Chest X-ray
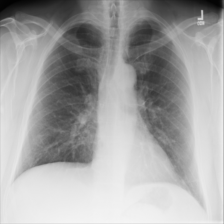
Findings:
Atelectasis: negative
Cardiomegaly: negative
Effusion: negative
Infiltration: negative
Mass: negative
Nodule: negative
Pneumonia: negative
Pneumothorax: negative
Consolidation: negative
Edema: negative
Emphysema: negative
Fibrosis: negative
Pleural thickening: negative
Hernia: negative